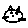
Label: cat